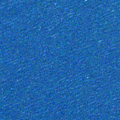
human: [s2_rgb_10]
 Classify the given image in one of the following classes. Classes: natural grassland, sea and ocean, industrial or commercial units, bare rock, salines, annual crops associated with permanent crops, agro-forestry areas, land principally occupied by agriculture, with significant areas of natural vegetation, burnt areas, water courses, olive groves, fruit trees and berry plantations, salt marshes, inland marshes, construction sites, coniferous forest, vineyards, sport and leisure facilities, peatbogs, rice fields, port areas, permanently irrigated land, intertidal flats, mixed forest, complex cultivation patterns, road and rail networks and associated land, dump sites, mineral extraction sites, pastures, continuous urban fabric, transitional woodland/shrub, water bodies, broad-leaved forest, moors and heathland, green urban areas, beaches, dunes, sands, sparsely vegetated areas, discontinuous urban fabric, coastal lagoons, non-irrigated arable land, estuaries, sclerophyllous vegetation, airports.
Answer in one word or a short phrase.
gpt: sea and ocean